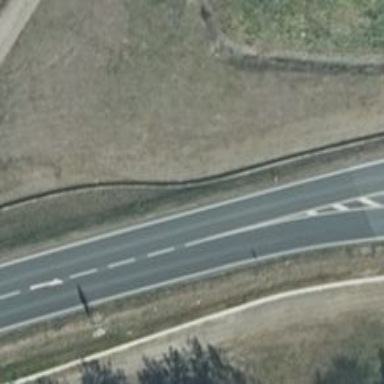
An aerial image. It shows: Asphalt motorway with primary highway classification.